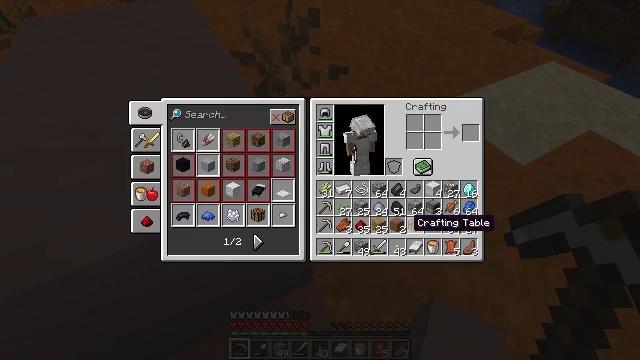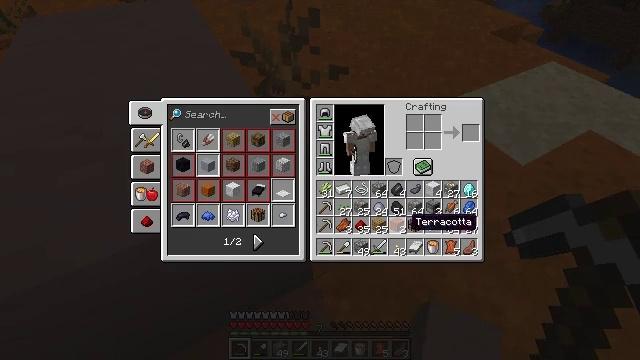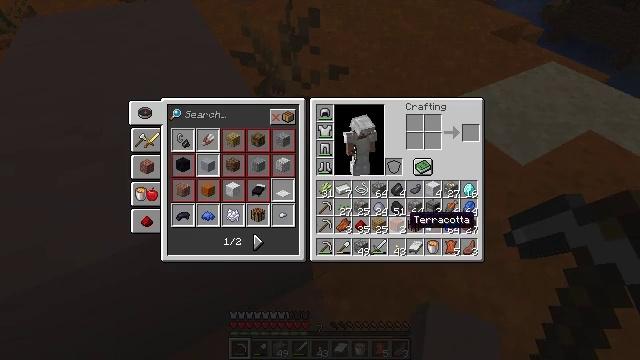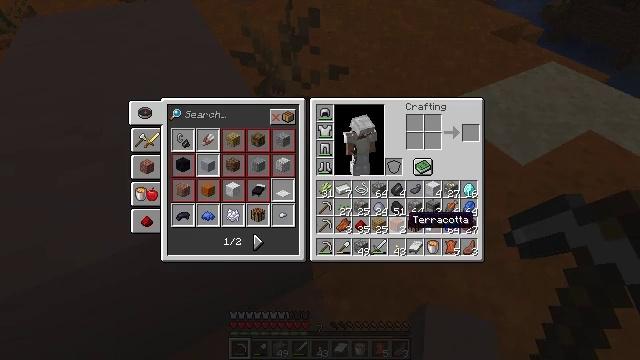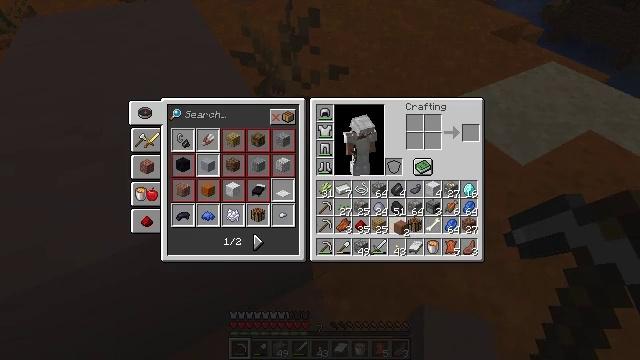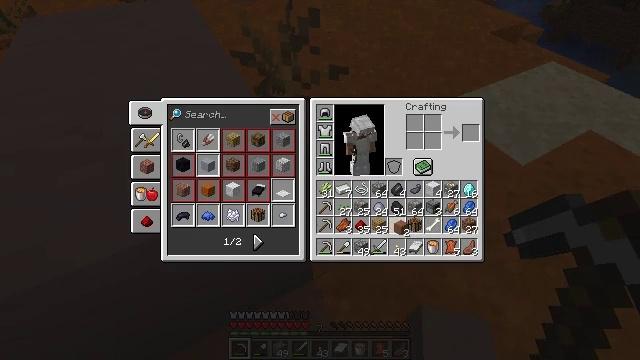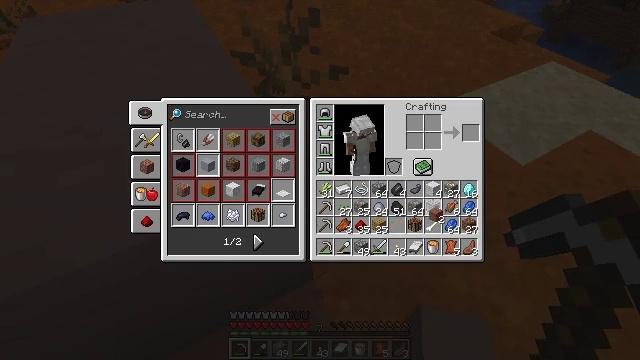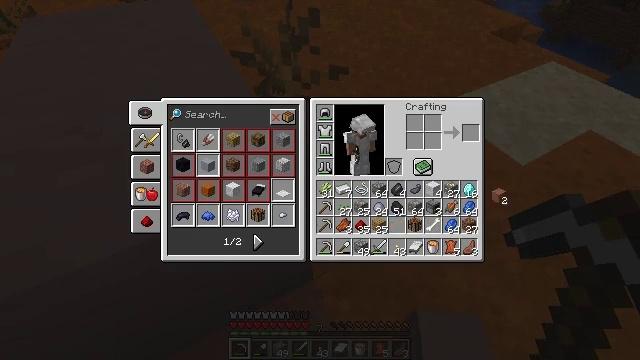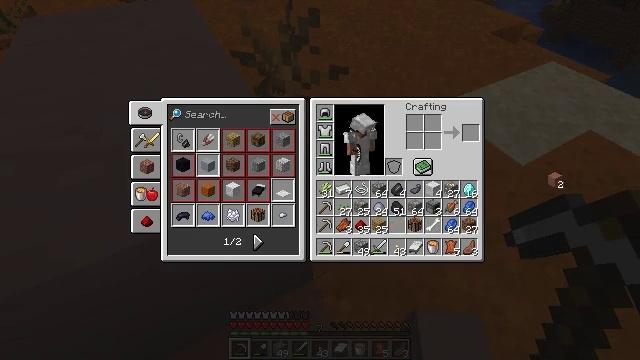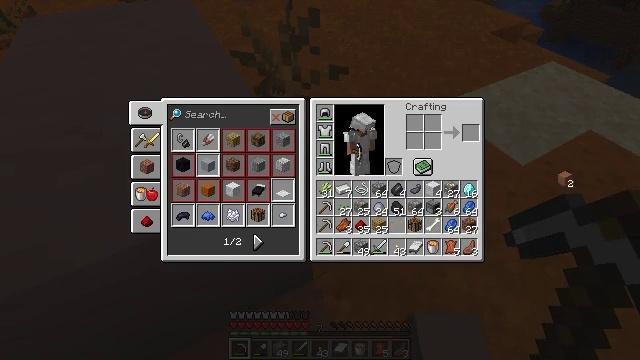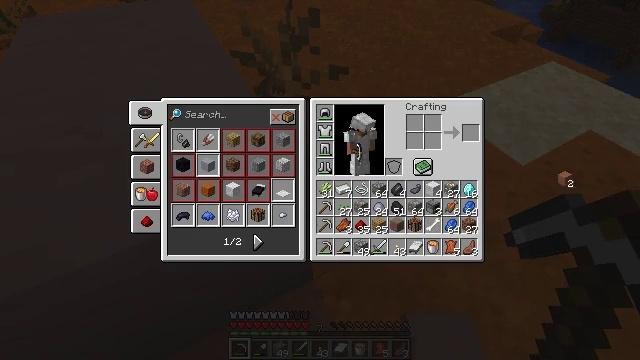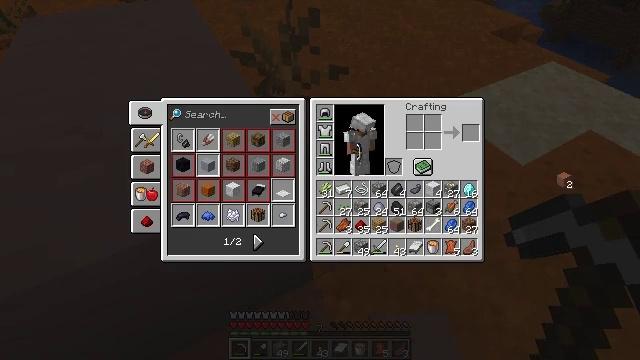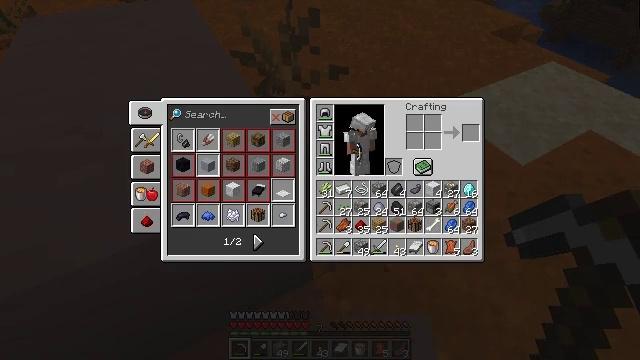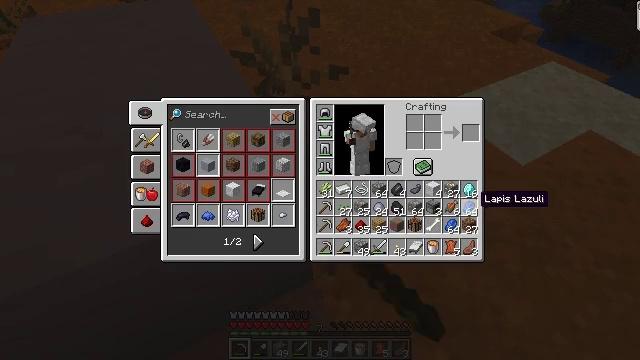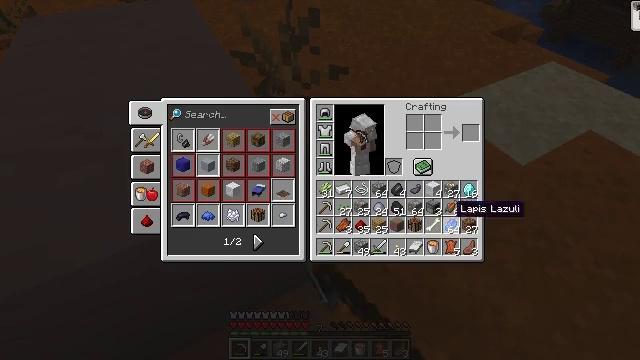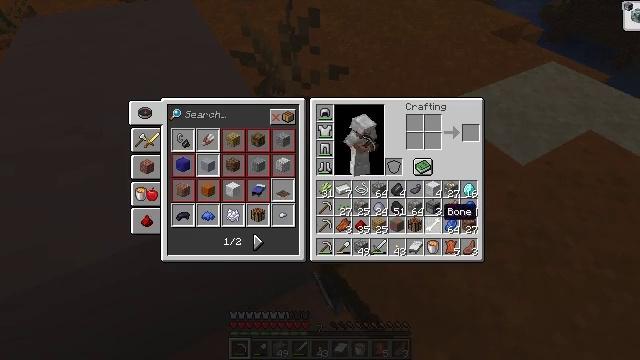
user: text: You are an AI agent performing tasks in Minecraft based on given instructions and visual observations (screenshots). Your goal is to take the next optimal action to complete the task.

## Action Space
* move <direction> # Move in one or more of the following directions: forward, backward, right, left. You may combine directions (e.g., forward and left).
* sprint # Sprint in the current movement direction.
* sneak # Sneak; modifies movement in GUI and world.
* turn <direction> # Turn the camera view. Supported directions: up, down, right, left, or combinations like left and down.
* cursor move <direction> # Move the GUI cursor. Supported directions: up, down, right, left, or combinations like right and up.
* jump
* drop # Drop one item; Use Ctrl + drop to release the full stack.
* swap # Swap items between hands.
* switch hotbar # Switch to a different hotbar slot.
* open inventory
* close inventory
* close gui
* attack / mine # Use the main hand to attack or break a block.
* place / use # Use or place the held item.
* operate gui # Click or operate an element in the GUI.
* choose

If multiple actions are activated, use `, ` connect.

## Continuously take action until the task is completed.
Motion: motion action
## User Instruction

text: Remove terracotta from the inventory.
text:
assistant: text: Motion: no_op
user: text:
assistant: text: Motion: no_op
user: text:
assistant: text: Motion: no_op
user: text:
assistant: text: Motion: operate gui
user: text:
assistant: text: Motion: operate gui
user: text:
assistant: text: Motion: cursor move right and up
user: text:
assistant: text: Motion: cursor move right and up
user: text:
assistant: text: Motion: cursor move right and up
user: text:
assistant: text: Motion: cursor move right, operate gui
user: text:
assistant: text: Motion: operate gui
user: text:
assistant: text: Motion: operate gui
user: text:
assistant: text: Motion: cursor move left and down
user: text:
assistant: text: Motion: cursor move left and down
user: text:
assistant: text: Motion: cursor move left and down
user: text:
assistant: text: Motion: cursor move left
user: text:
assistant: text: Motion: cursor move left
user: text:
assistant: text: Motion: no_op